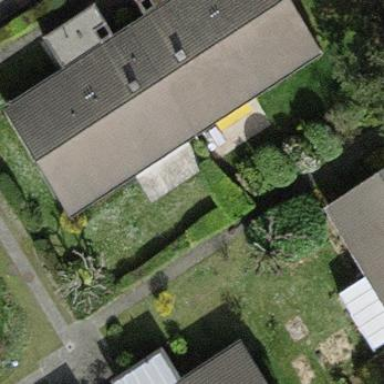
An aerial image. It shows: Garden surrounded by fence.